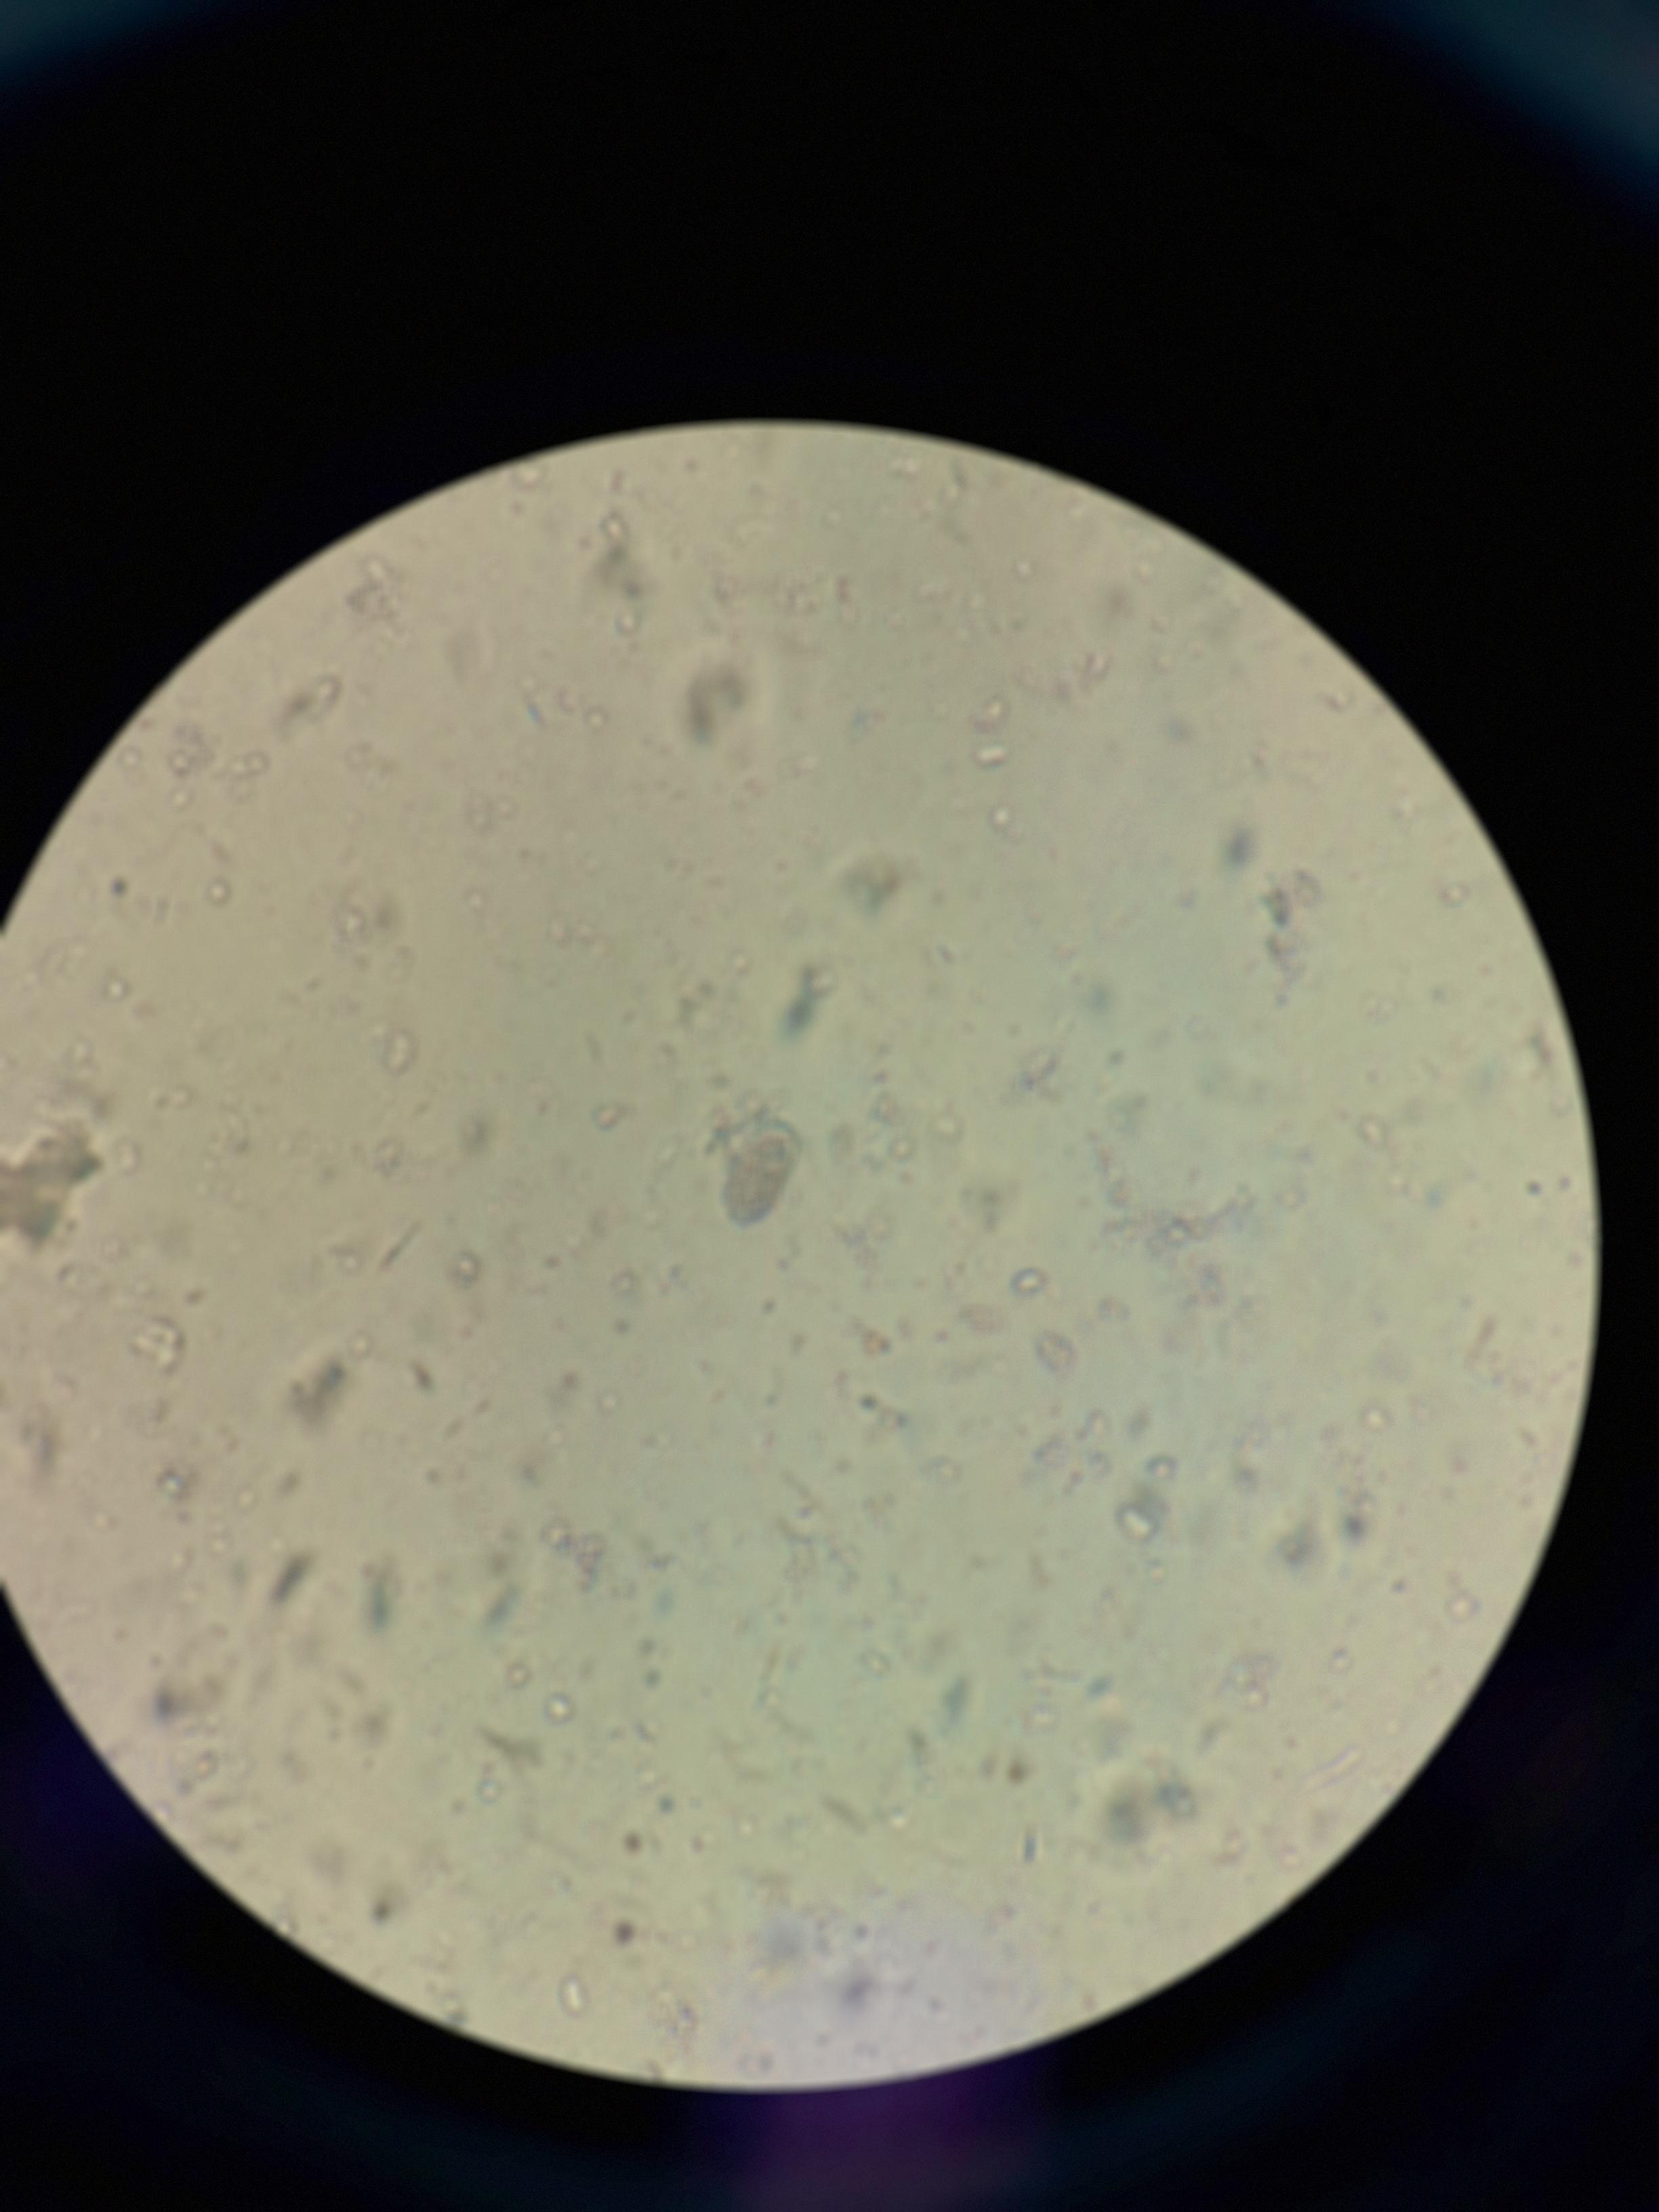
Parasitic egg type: Capillaria philippinensis